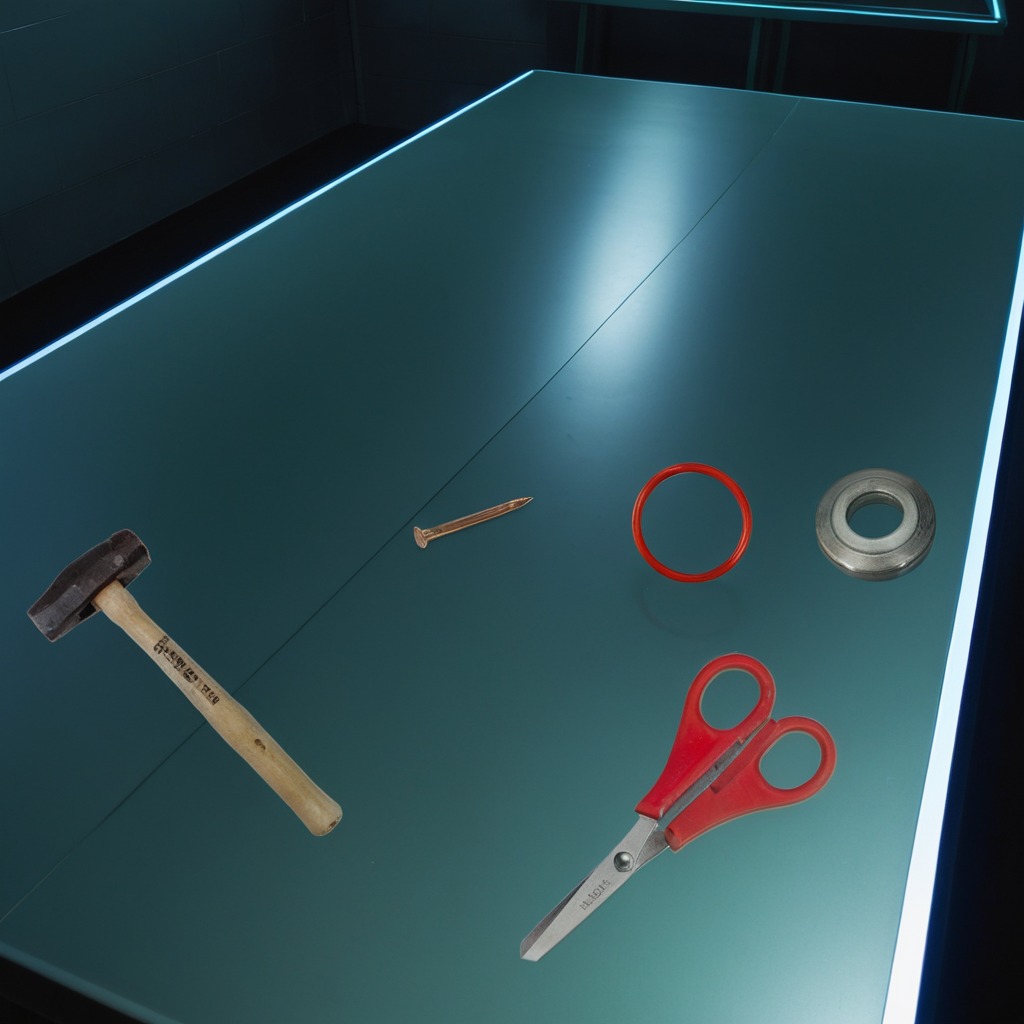
A rubber Oring, a flat metal washer, a hammer, an iron nail, and a pair of scissors are lying on the clean empty table in a railway signal maintenance room.